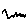
Label: zigzag